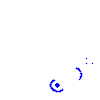
Particle: kaon